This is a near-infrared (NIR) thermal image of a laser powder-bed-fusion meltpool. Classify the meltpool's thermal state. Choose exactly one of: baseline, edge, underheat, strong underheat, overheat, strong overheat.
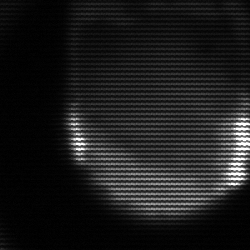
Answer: edge